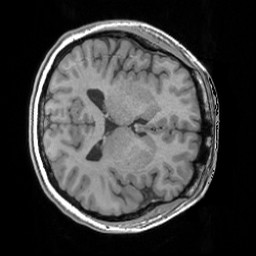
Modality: T1w
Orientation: axial
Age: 30
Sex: female